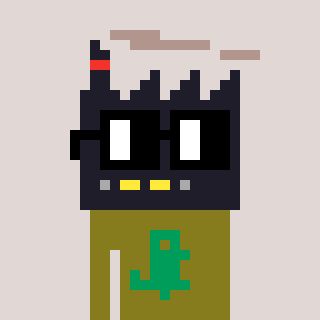
a pixel art character with square black glasses, a factory-shaped head and a gunk-colored body on a warm background